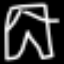
Label: pants